Question: I am having an issue deserializing a JSON string from an HTTPS web response. Whenever I attempt to do so, it returns the following error:
'Additional information: Invalid JSON primitive: .'
(Including the period)
Now, because I know for a fact the server is sending a valid JSON string (Fiddler says so) I believe that the string may be encrypted through HTTPS and that is messing with my deserialization. How can I fix this error and correctly deserialize the json string:

I attempted using both the .NET framework and Newtsoft's JSON.NET as seen in the code below.
'''
StringBuilder login = new StringBuilder();
login.Append("json=%7B%22username%22%3A%22csharpautomaton%22%2C%22password%22%3A%22[redacted password]%22%2C%22remember%22%3A0%7D");
byte[] logBytes = encoding.GetBytes(login.ToString());
HttpWebRequest requirejs = (HttpWebRequest)WebRequest.Create(new Uri("https://www.textnow.com/api/sessions"));
//requirejs.PreAuthenticate = true;
requirejs.KeepAlive = true;
requirejs.Method = "POST";
requirejs.Accept = "Accept: application/json, text/javascript, */*; q=0.01";
requirejs.Headers.Add("Accept-Encoding", "gzip,deflate,sdch");
requirejs.Headers.Add("Accept-Language", "en-US,en;q=0.8");
requirejs.UserAgent = "Mozilla/5.0 (Windows; U; Windows NT 6.1; en-US; rv:1.9.2.13) Gecko/20101203 Firefox/3.6.13";
requirejs.ContentType = "application/x-www-form-urlencoded; charset=UTF-8";
Stream sw = requirejs.GetRequestStream();
sw.Write(logBytes, 0, logBytes.Length);
sw.Close();
response = (HttpWebResponse)requirejs.GetResponse();
Stream stream = response.GetResponseStream();
StreamReader sr = new StreamReader(stream,true);
string line = sr.ReadLine();
//the one I tried second
TheObject id = JsonConvert.DeserializeObject<TheObject>(line);
MessageBox.Show(id.ToString());
//the one I tried first v
System.Web.Script.Serialization.JavaScriptSerializer deserialize = new System.Web.Script.Serialization.JavaScriptSerializer();
TheObject jsonObject = deserialize.Deserialize<TheObject>(sr.ReadToEnd());
//the object I used with just .NET
public class TheObject
{
string id { get; set; }
string username { get; set; }
}
//the object I used with JSON.NET
public class TheObject
{
[JsonProperty("id")]
public string id { get; set; }
[JsonProperty("username")]
public string username { get; set; }
}
'''
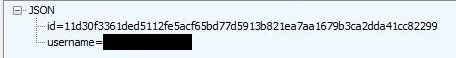
Answer: As it turns out, the server was sending a compressed response. So, all I needed to do in the end was remove '"Accept-Encoding","gzip,deflate,sdch"', however I could have manually decompressed it as well, but this was an easier option.
@r3mus thanks for all your help, you were wonderful, and frankly, I was amazed at the amount of time you spent helping me, I am very thankful!